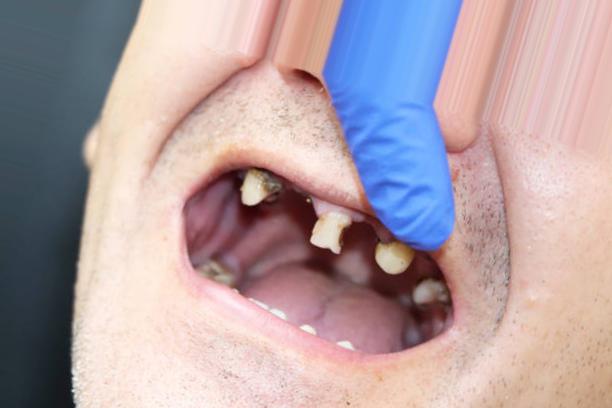
Condition: Caries